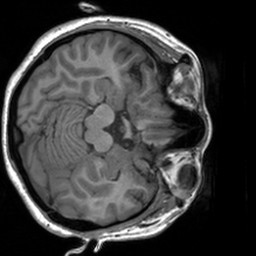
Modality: T1w
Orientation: axial
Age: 22
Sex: female
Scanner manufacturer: siemens
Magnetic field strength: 3 T
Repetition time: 1.9 s
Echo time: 0.00226 s